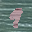
Label: 9